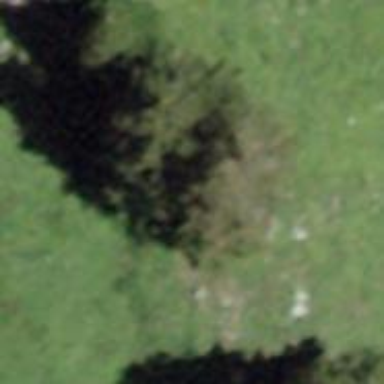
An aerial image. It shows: Single tag "natural: tree."